Field crop: tomato
Growth stage: 2
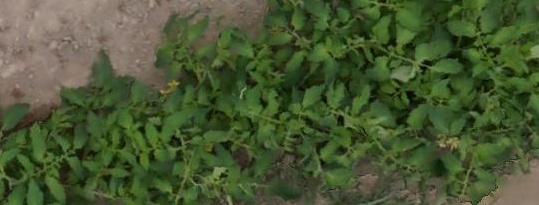
Species: tomato